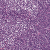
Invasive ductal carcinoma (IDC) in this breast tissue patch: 1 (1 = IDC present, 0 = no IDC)